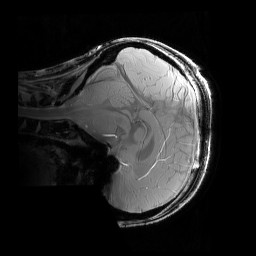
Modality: PDw
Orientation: sagittal
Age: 28
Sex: female
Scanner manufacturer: siemens
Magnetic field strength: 6.98 T
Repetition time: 1.78 s
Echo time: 0.00386 s